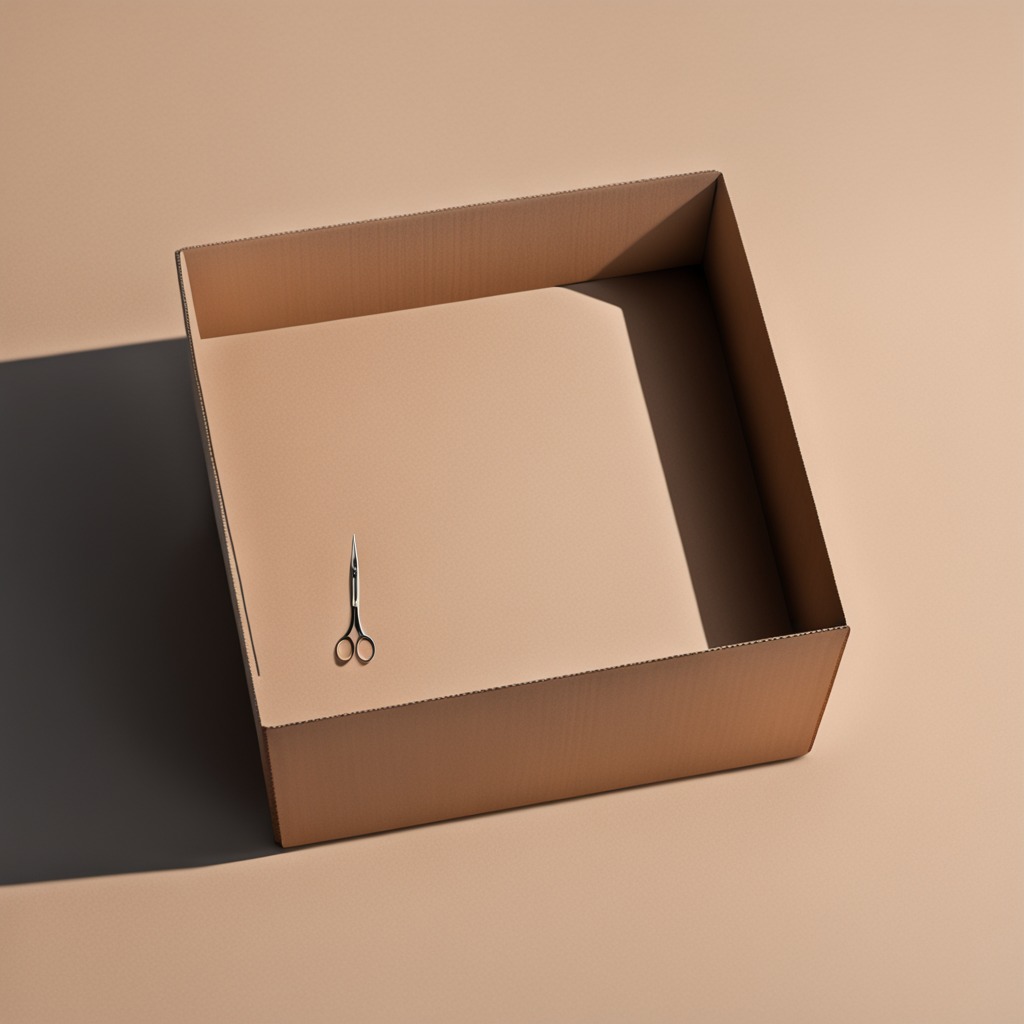
A scissor lying on a clean dry cardboard box surface in an outdoor workshop during daytime bright natural light soft shadows slightly creased but